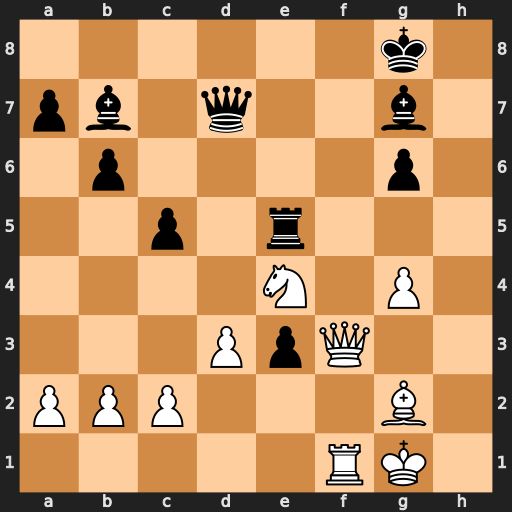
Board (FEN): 6k1/pb1q2b1/1p4p1/2p1r3/4N1P1/3PpQ2/PPP3B1/5RK1
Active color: w
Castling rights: -
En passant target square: -
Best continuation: Nf6+ Bxf6 Qxf6 Qg7 Qxg7+ Kxg7 Bxb7